Aerial crown-view tile of a tropical tree (Barro Colorado Island, Panama), acquired 20250414:
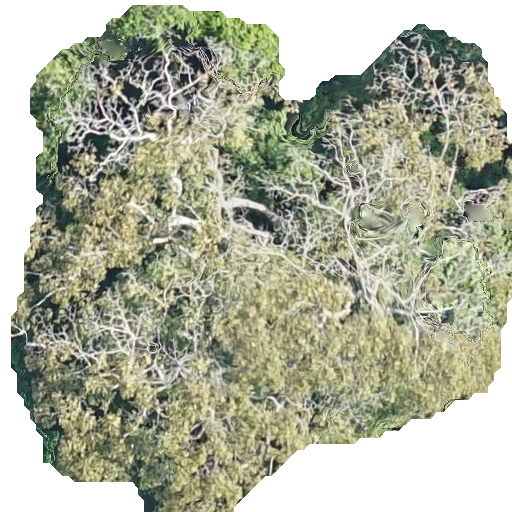
Species: Dipteryx oleifera
GBIF accepted scientific name: Dipteryx oleifera
Crown area: 298.191 m²